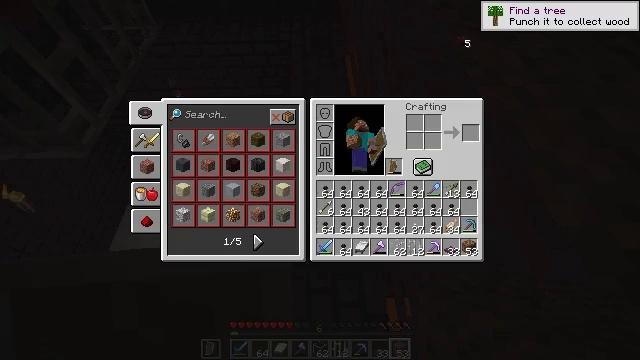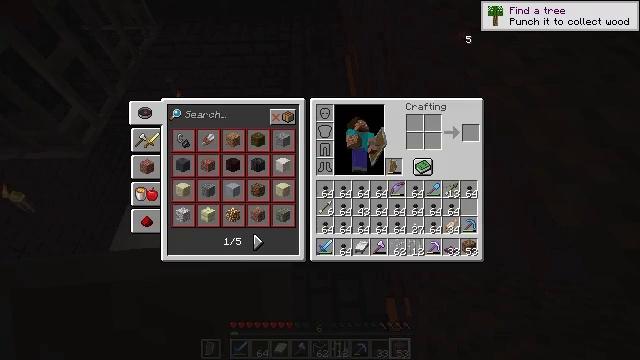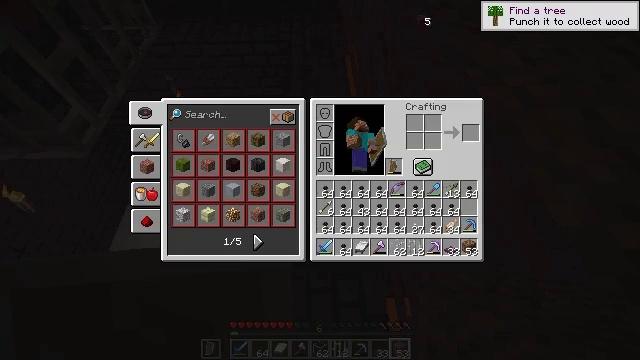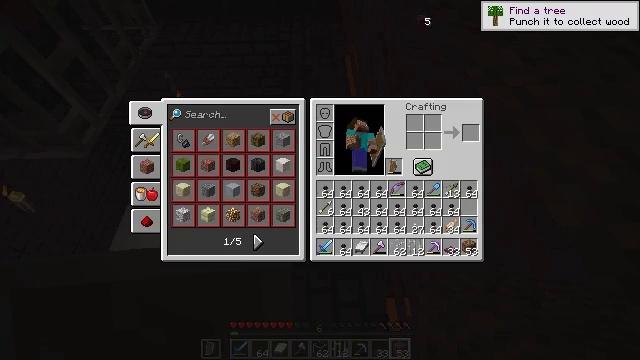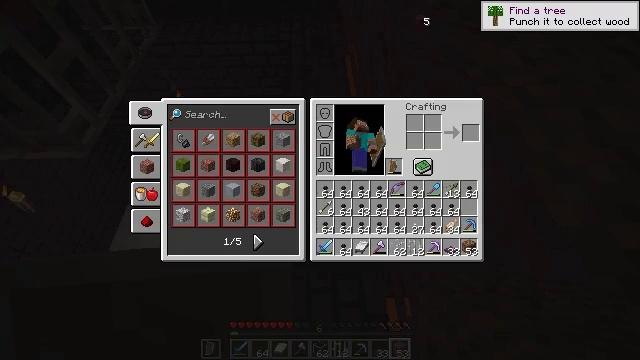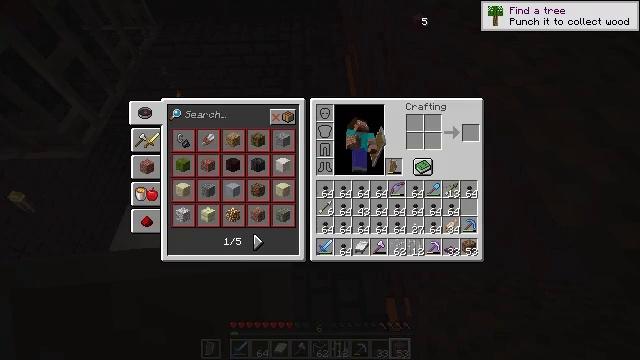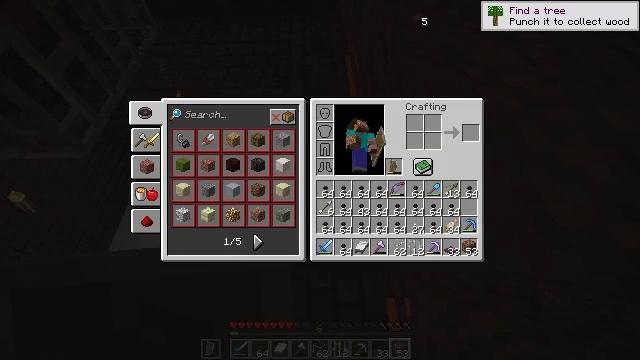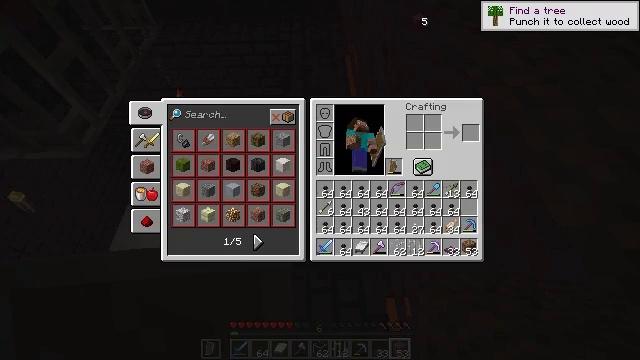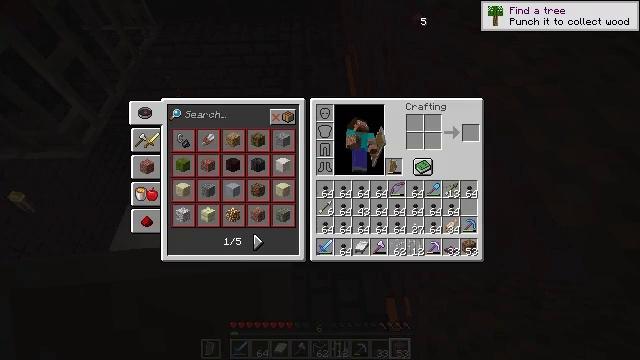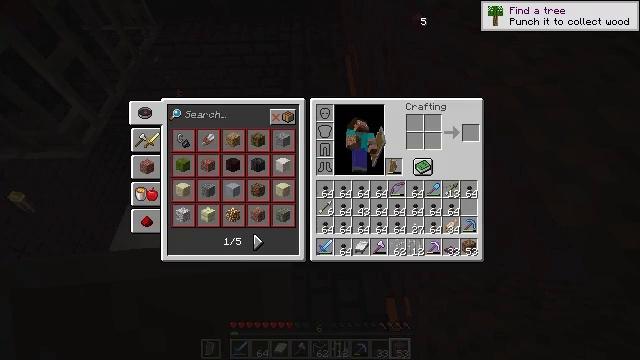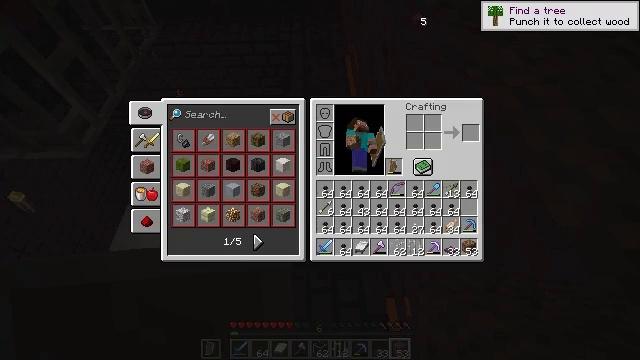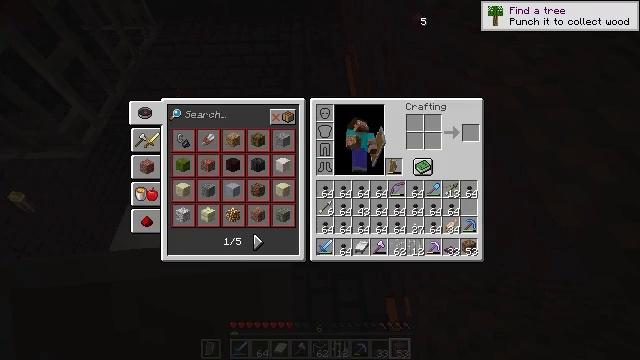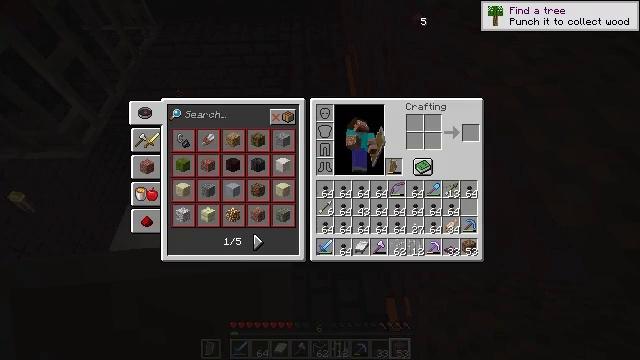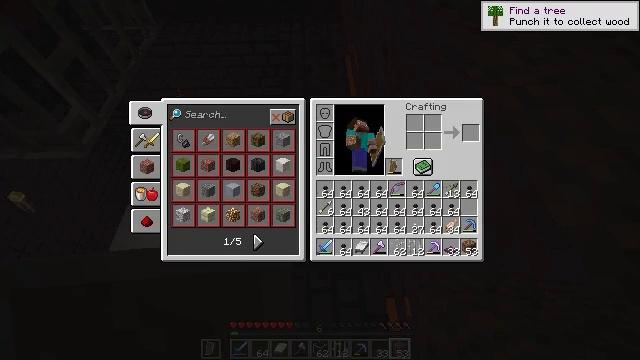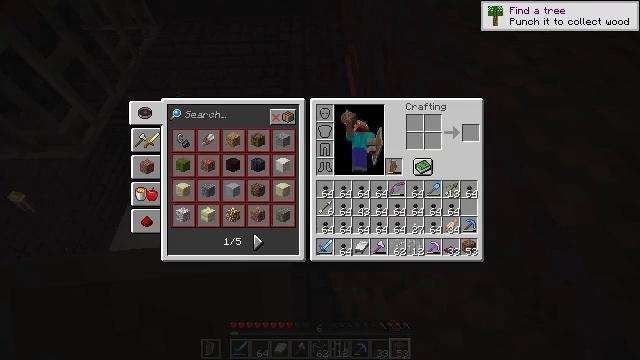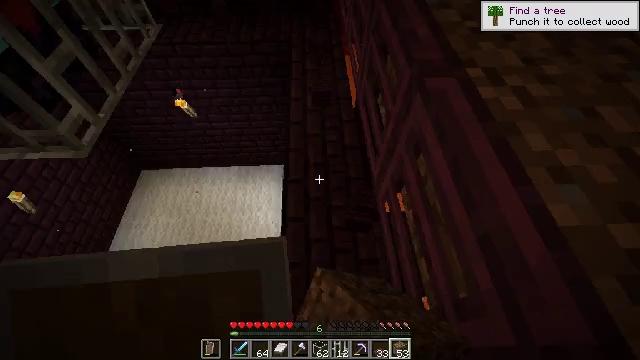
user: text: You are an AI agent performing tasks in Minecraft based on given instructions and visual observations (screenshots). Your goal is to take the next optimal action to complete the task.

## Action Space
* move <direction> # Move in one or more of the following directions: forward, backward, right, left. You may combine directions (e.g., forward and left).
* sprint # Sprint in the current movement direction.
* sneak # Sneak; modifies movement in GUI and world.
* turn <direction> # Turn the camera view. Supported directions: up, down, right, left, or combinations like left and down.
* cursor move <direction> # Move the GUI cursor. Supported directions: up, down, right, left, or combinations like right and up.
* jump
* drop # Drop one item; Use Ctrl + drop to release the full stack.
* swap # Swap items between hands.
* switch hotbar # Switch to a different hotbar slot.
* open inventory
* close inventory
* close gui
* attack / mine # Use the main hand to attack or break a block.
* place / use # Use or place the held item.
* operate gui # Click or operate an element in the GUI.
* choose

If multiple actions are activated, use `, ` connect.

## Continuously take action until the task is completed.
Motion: motion action
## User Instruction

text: drop nether brick slab
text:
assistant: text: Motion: open gui
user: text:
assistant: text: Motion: cursor move left and up
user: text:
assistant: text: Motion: no_op
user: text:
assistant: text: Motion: no_op
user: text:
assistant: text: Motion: no_op
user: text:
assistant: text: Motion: no_op
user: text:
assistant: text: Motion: no_op
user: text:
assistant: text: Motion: no_op
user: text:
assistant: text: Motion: no_op
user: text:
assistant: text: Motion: no_op
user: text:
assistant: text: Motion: operate gui
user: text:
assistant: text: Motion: operate gui
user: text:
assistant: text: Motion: no_op
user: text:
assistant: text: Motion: no_op
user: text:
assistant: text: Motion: no_op
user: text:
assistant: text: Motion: close gui
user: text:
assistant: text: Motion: open inventory
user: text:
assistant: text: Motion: open inventory
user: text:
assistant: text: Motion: no_op